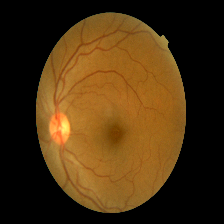
Diabetic retinopathy grade: Mild